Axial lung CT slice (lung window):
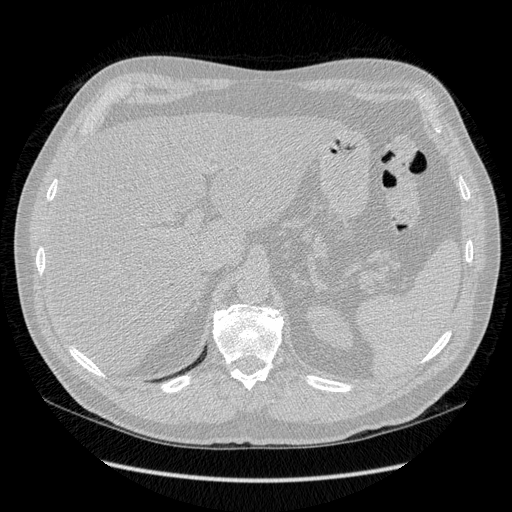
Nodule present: no